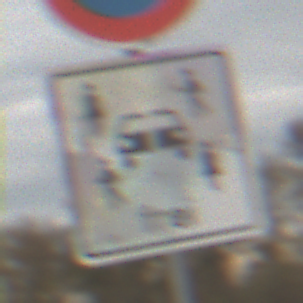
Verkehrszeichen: CarsharingfahrzeugeFrei
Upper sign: EingeschraenktesHalteverbot
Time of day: MorningAfternoon
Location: Outdoor (Nature)
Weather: Overcast
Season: NotSpecified
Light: Natural